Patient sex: F
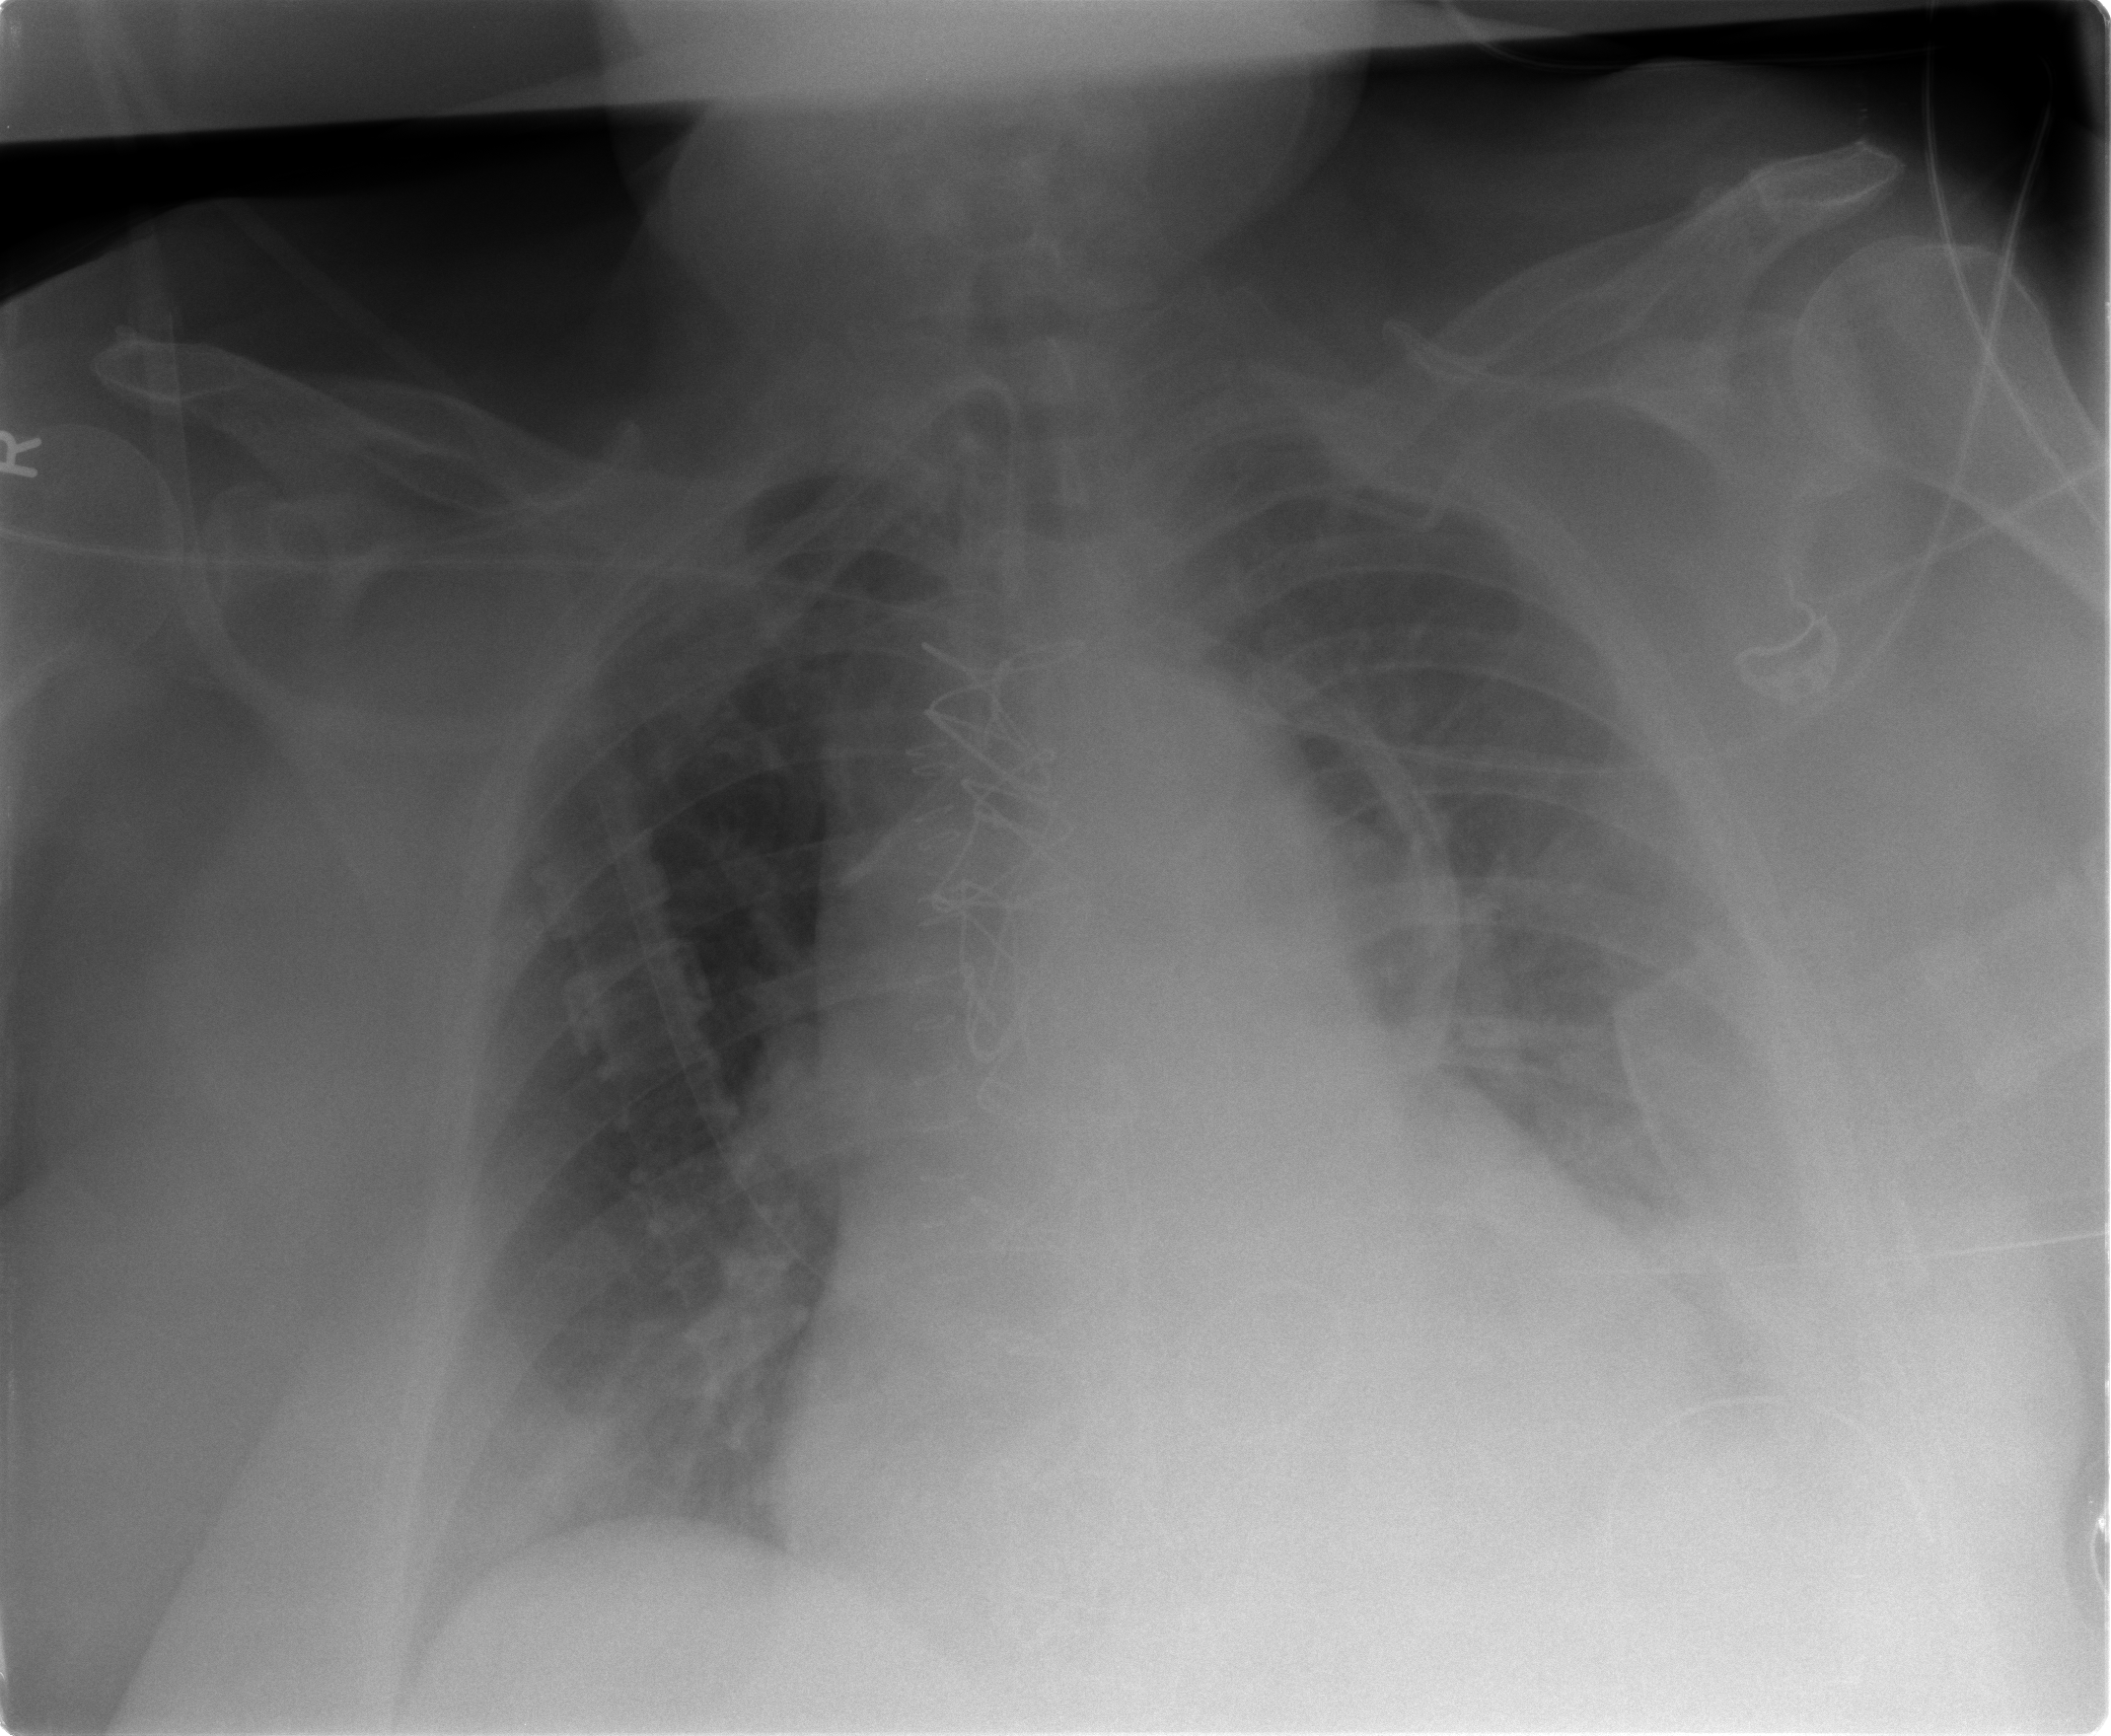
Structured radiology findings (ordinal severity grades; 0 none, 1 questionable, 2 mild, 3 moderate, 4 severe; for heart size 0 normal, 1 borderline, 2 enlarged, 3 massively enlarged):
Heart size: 3
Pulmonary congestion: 2
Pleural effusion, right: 1
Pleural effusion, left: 2
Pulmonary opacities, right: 2
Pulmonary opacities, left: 2
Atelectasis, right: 2
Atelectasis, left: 3